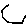
Label: hexagon